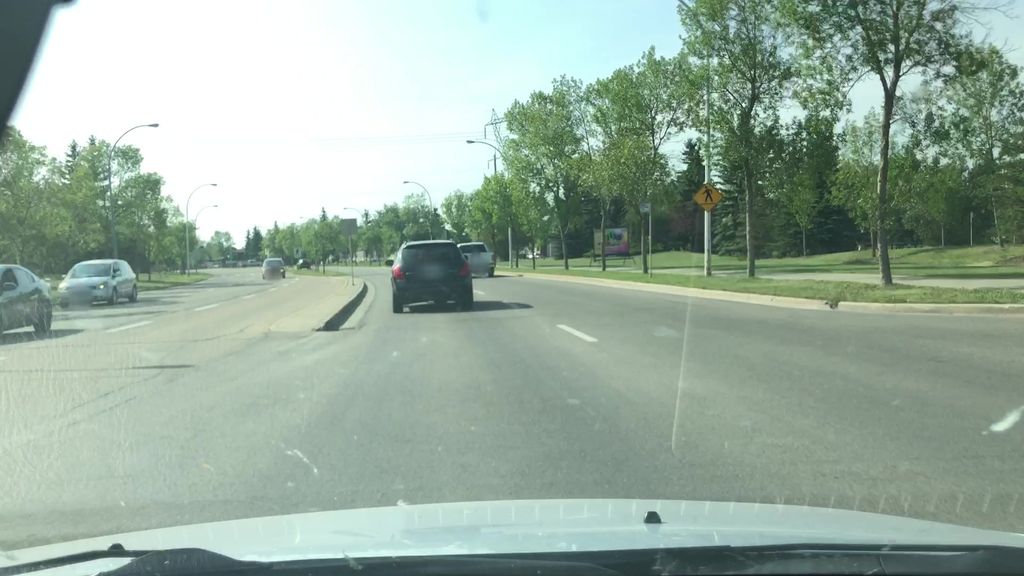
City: edmonton